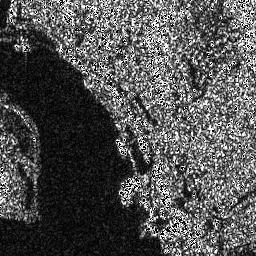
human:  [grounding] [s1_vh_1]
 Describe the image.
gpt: In the satellite image, there is  <ref>1 small ship </ref> <box>[[44, 53, 49, 61, 0]]</box> located at center.